Question: Count the number of objects in the diagram.
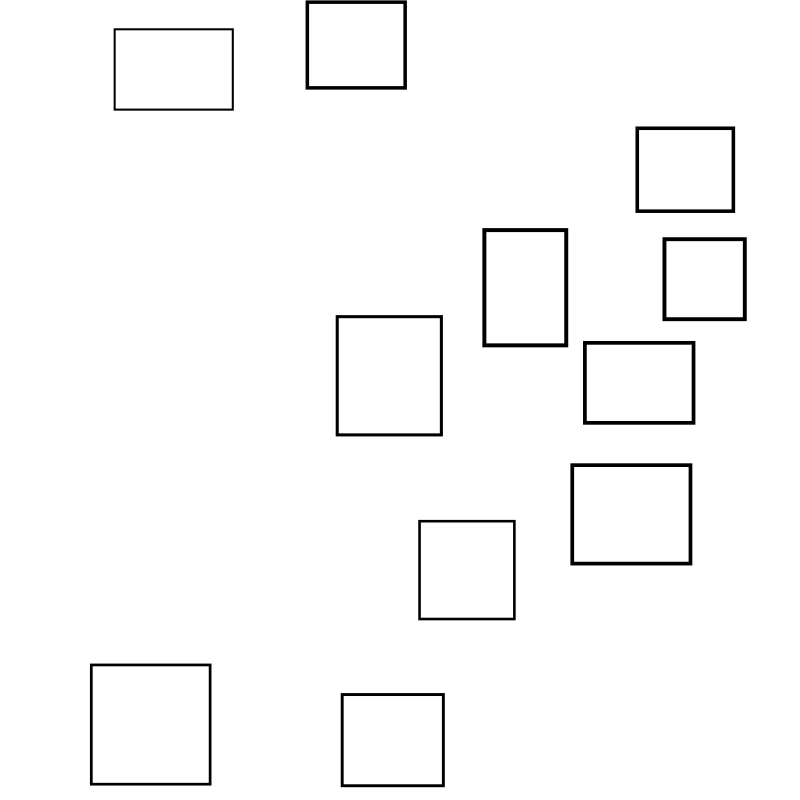
Answer: 11